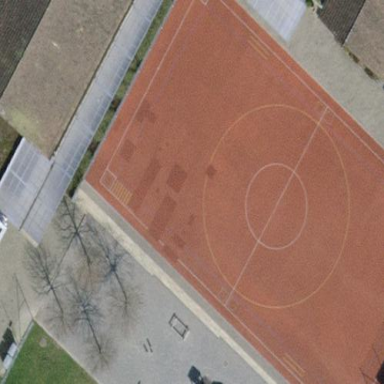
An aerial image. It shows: Multi-sport pitch with tartan surface for leisure activities.